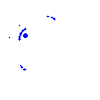
Particle: electron